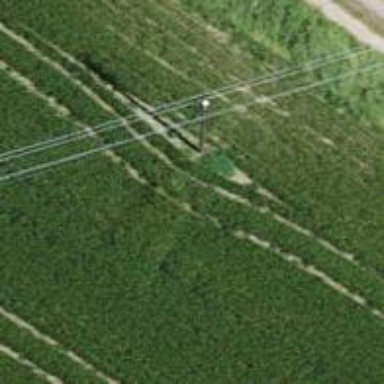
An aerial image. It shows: Power pole.